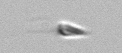
Label: Calciopappus